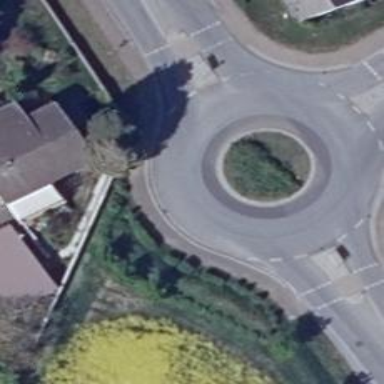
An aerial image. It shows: Primary highway intersecting roundabout.